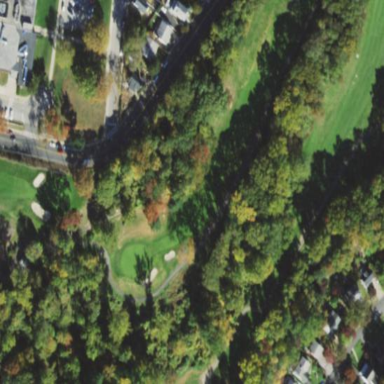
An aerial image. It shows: Golf fairway surrounded by grass.